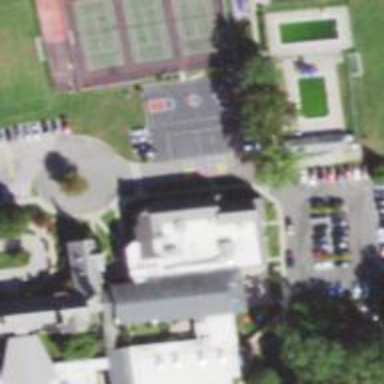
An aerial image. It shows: School.